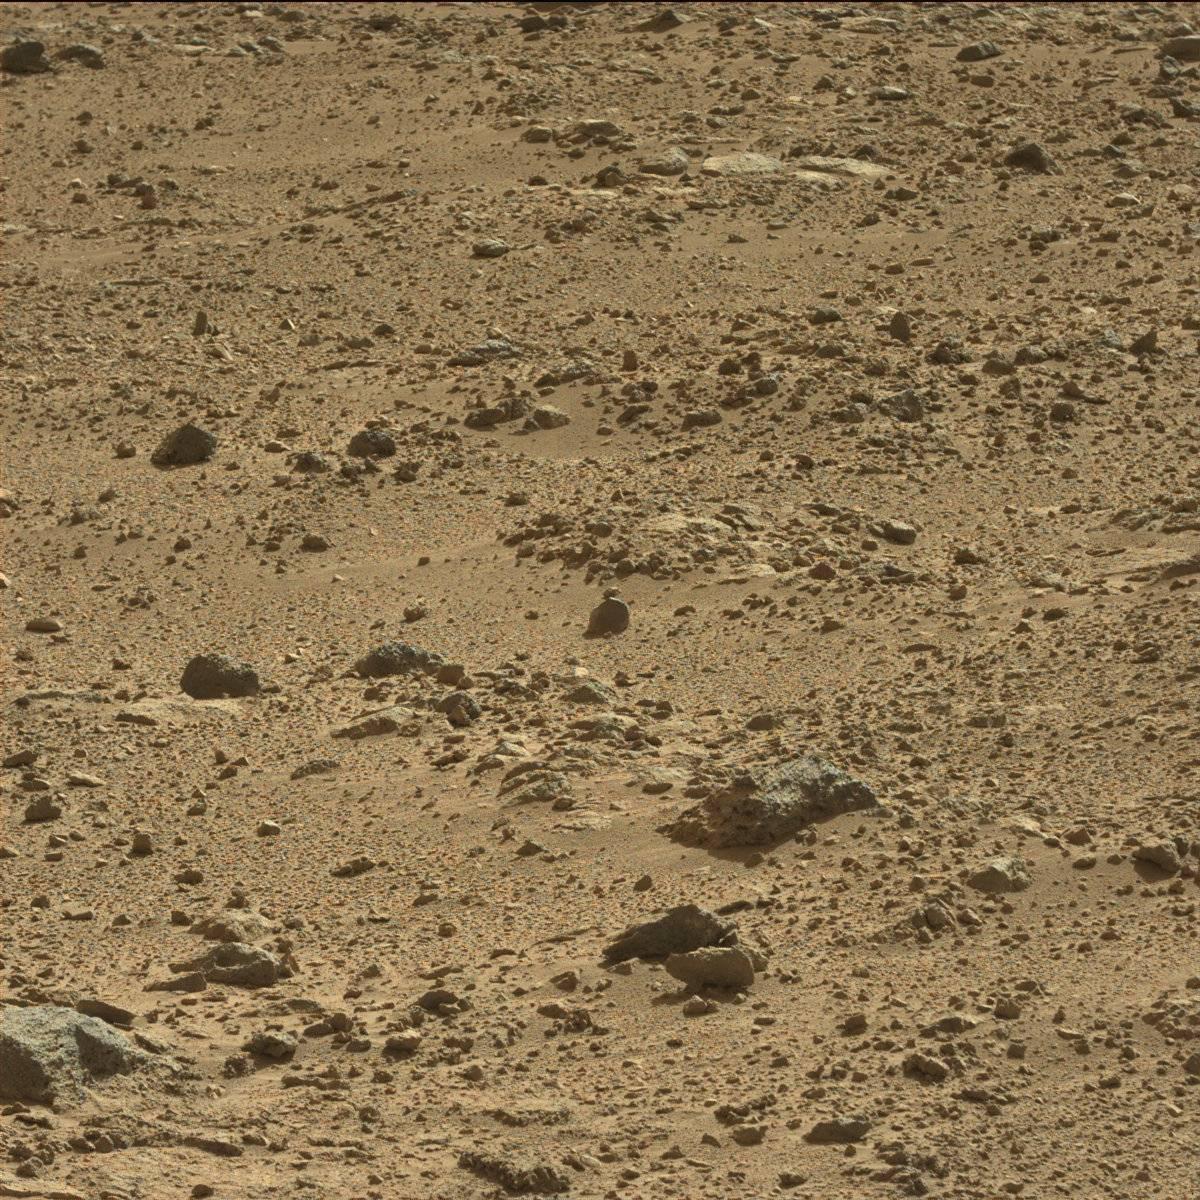
Terrain classes present: Bedrock, Rock, Sand / Soil